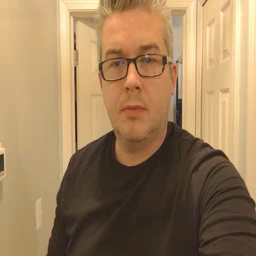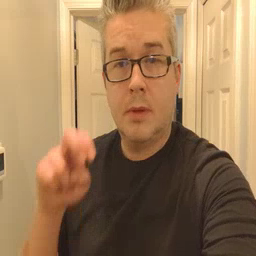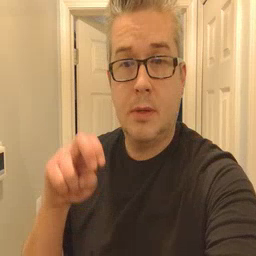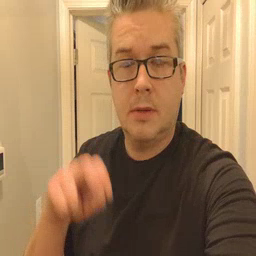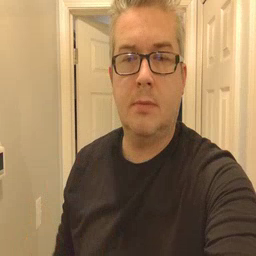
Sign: chair